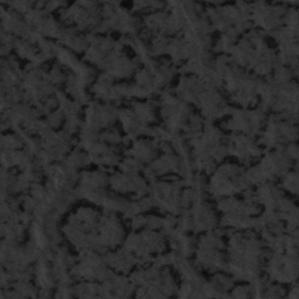
Label: frost